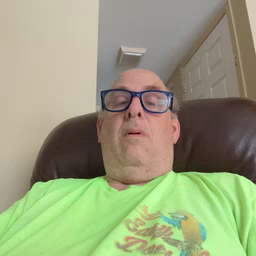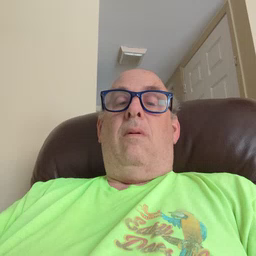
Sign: red